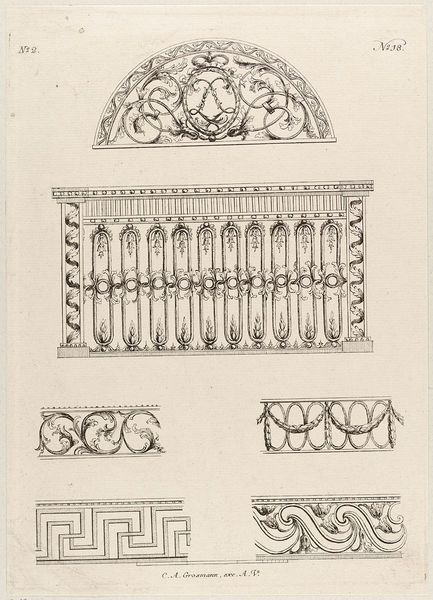
Titel: Gitter und Gittergeländer, Blatt 2 aus der Folge 'Neuste Schlosser Arbeit im Jahr 1776'
Künstler: Karl August Grossmann
Standort: Hamburg
Institution: Museum für Kunst und Gewerbe Hamburg
Schlagwörter: blätter, skizze, hund, blatt, pflanzen, krone, wellen, papier, bogen, grafik, graphik, ornamente, geländer, fotografie, photographie, medaillon, druckgraphik, druckgrafik, stich, laufender, entwurf, girlanden, kunstgewerbe, entwürfe, kupferstich, kunsthandwerk, wendel, motive, schmiedearbeit, hakenkreuze, reproduktionen, 18, blumengewinde, industriedesign, druckerzeugnisse, pflanzenornamente, mäander, teile eines hauses, gebäudes, ornamentstich, vorlageblätter, schlosserarbeit, blätterdekor, spiralmäander, nr 18, nr 12, 372